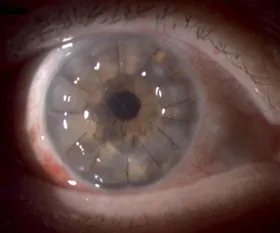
Right eye - penetrating keratoplasty at 1-month mark (personal photo archive - Dr. Alina Gheorghe).
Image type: medical_photograph (other_medical_photograph)